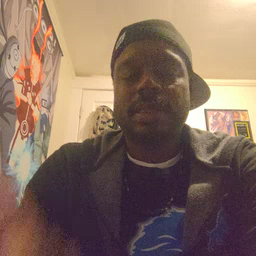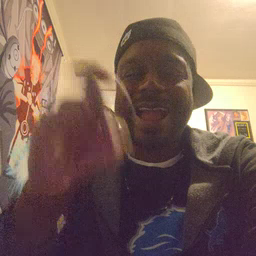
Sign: haveto